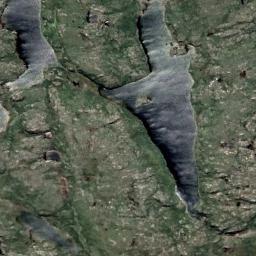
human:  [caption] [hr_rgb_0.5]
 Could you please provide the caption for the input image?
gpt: One third of this wetland is lake .

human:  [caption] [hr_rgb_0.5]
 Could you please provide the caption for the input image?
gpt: The wetland consists of bare land, Green plants, Dry plants and water .

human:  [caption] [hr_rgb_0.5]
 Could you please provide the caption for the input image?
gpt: Many waters of different sizes and shapes are surrounded by wetlands .

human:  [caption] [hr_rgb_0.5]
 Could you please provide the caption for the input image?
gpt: There are a few brown bare lands in the river in a wetland with sparse green plants on the bare lands .

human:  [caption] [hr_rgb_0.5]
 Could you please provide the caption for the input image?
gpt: There are some green areas and water areas on the wetland .